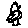
Label: bird